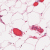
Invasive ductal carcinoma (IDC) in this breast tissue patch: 0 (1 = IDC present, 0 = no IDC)